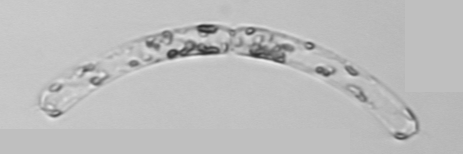
Label: Guinardia_striata